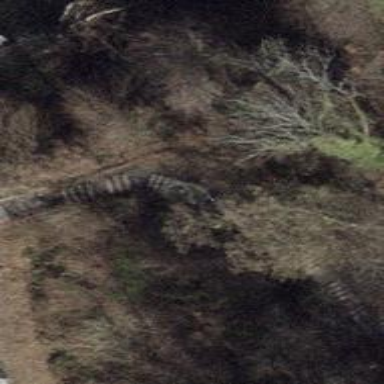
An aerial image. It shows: Road with steps.